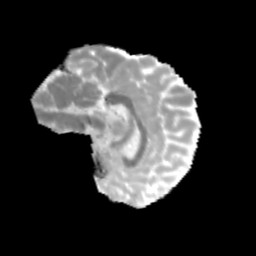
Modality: MD
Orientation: sagittal
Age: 10
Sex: female
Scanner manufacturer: siemens
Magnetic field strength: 3 T
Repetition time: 3.8 s
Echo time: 0.07 s